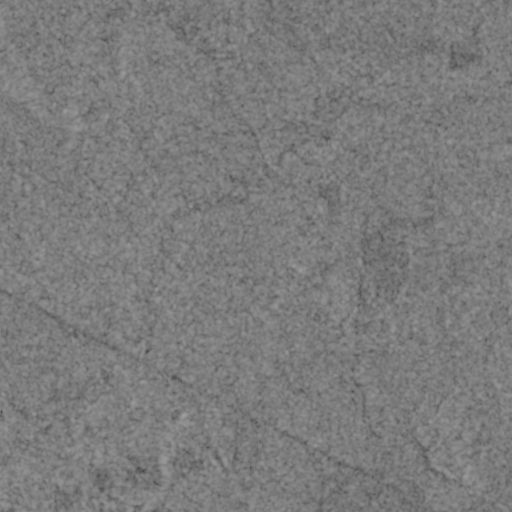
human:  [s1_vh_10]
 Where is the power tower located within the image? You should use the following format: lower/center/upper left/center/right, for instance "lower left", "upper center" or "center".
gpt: The power tower is located in the lower of the image.
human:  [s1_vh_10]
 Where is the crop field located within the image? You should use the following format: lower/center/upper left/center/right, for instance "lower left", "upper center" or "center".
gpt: There is no crop field in the image.

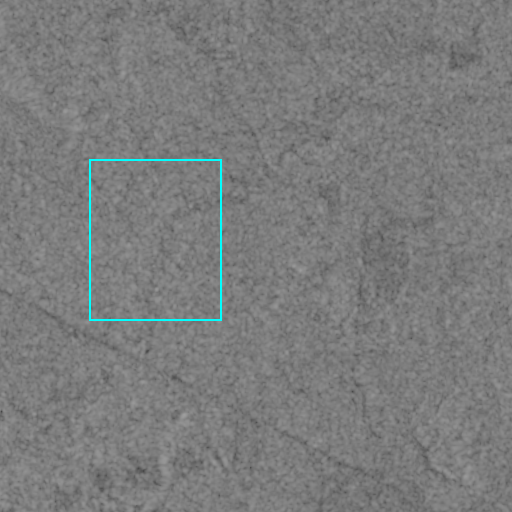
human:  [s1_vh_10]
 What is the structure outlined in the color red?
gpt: There is no red outline.
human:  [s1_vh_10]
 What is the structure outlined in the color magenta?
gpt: There is no structure outlined in magenta.